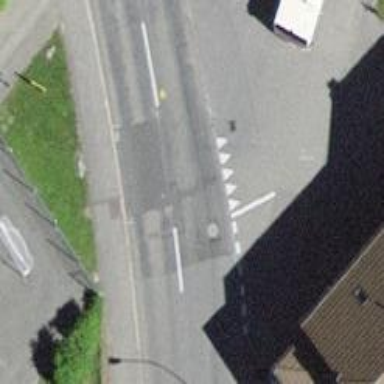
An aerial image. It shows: Road with "give way" sign.